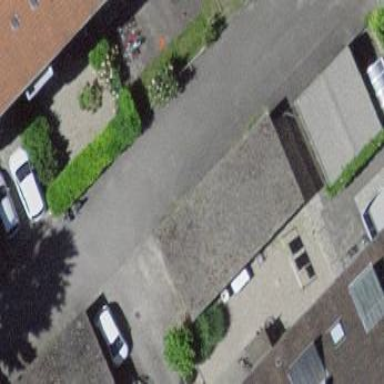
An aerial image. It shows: Group of garages.